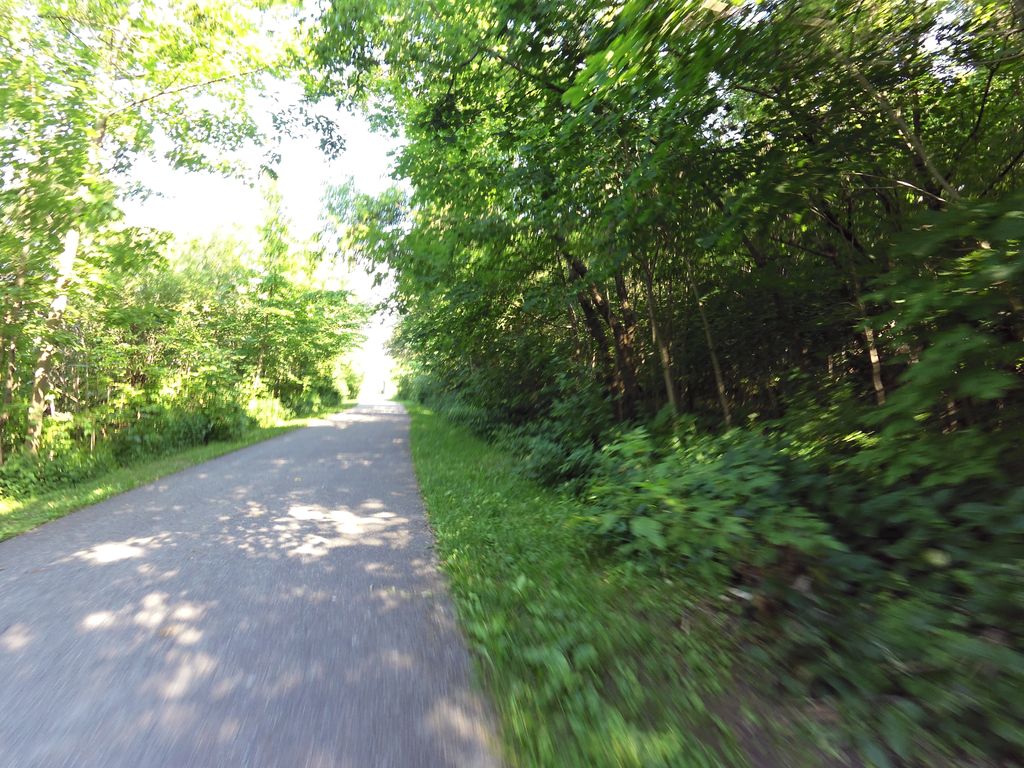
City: toronto